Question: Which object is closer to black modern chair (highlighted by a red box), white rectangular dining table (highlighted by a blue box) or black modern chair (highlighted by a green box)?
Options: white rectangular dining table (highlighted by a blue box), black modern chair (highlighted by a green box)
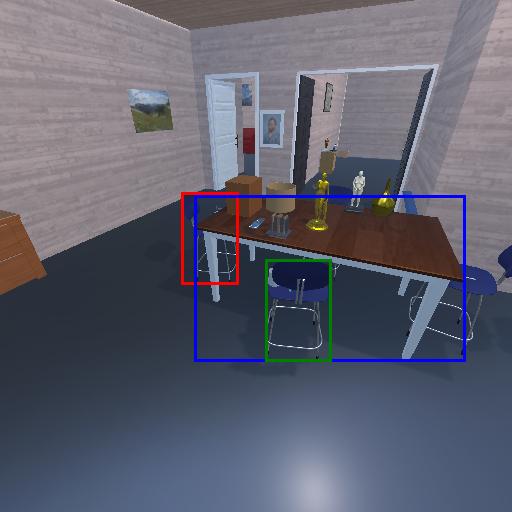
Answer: white rectangular dining table (highlighted by a blue box)